Question: I am using 'Windows 7' OS. I downloaded 'apache-activemq-5.8.0.zip' from these <URL> and extracted in 'C:\Users\Infratab Bangalore\Desktop\Queueing\apache-activemq-5.8.0' directory.
While 'Activemq' initialization time I read 'Pre-Installation Requirements' concept from these <URL>.
I already installed 'apache-maven-3.0.5' in my system.For my conformation I run the following command in my system.
'''
mvn -version
'''
I am getting the following message,So 'Maven' is installed successfully.
'''
Apache Maven 3.0.5 (r01de14724cdef164cd33c7c8c2fe155faf9602da; 2013-02-19 19:21:
28+0530)
Maven home: P:\Software\apache-maven-3.0.5
Java version: 1.7.0_21, vendor: Oracle Corporation
Java home: C:\Program Files\Java\jdk1.7.0_21\jre
Default locale: en_US, platform encoding: Cp1252
OS name: "windows 7", version: "6.1", arch: "x86", family: "windows"
'''
I downloaded 'geronimo-spec-corba-1.0.jar' from these <URL> and set 'classpth'.

I started 'Activemq' initialization in the following way.
'''
C:\Users\Infratab Bangalore\Desktop\Queueing\apache-activemq-5.8.0\bin>activemq
'''
I am getting error,So I tested whether '61616(Activemq default port no)' is in active with the following statement.
'''
C:\Users\Infratab Bangalore>netstat -an|find "61616"
TCP 0.0.0.0:61616 0.0.0.0:0 LISTENING
TCP [::]:61616 [::]:0 LISTENING
'''
Finally I understand '61616' port is active so I want to change my port number.
1. Am I right, what I am thinking?
2. How can I install Activemq.
Thanks.
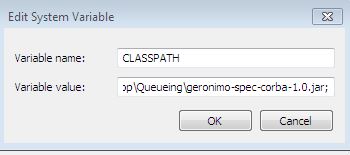
Answer: I believe your problem is there is already something running on port 61616. (It could be another instance of ActiveMQ you started on accident).
You can change the port for ActiveMQ in the activemq.xml file. Just do a find on 61616 and replace it with the port you would like to use (it should be in the '<transportConnector>' tag with the name 'openwire').
You do not have to install ActiveMQ, simply launch 'activemq.bat' in the bin folder to start the standalone service.